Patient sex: F
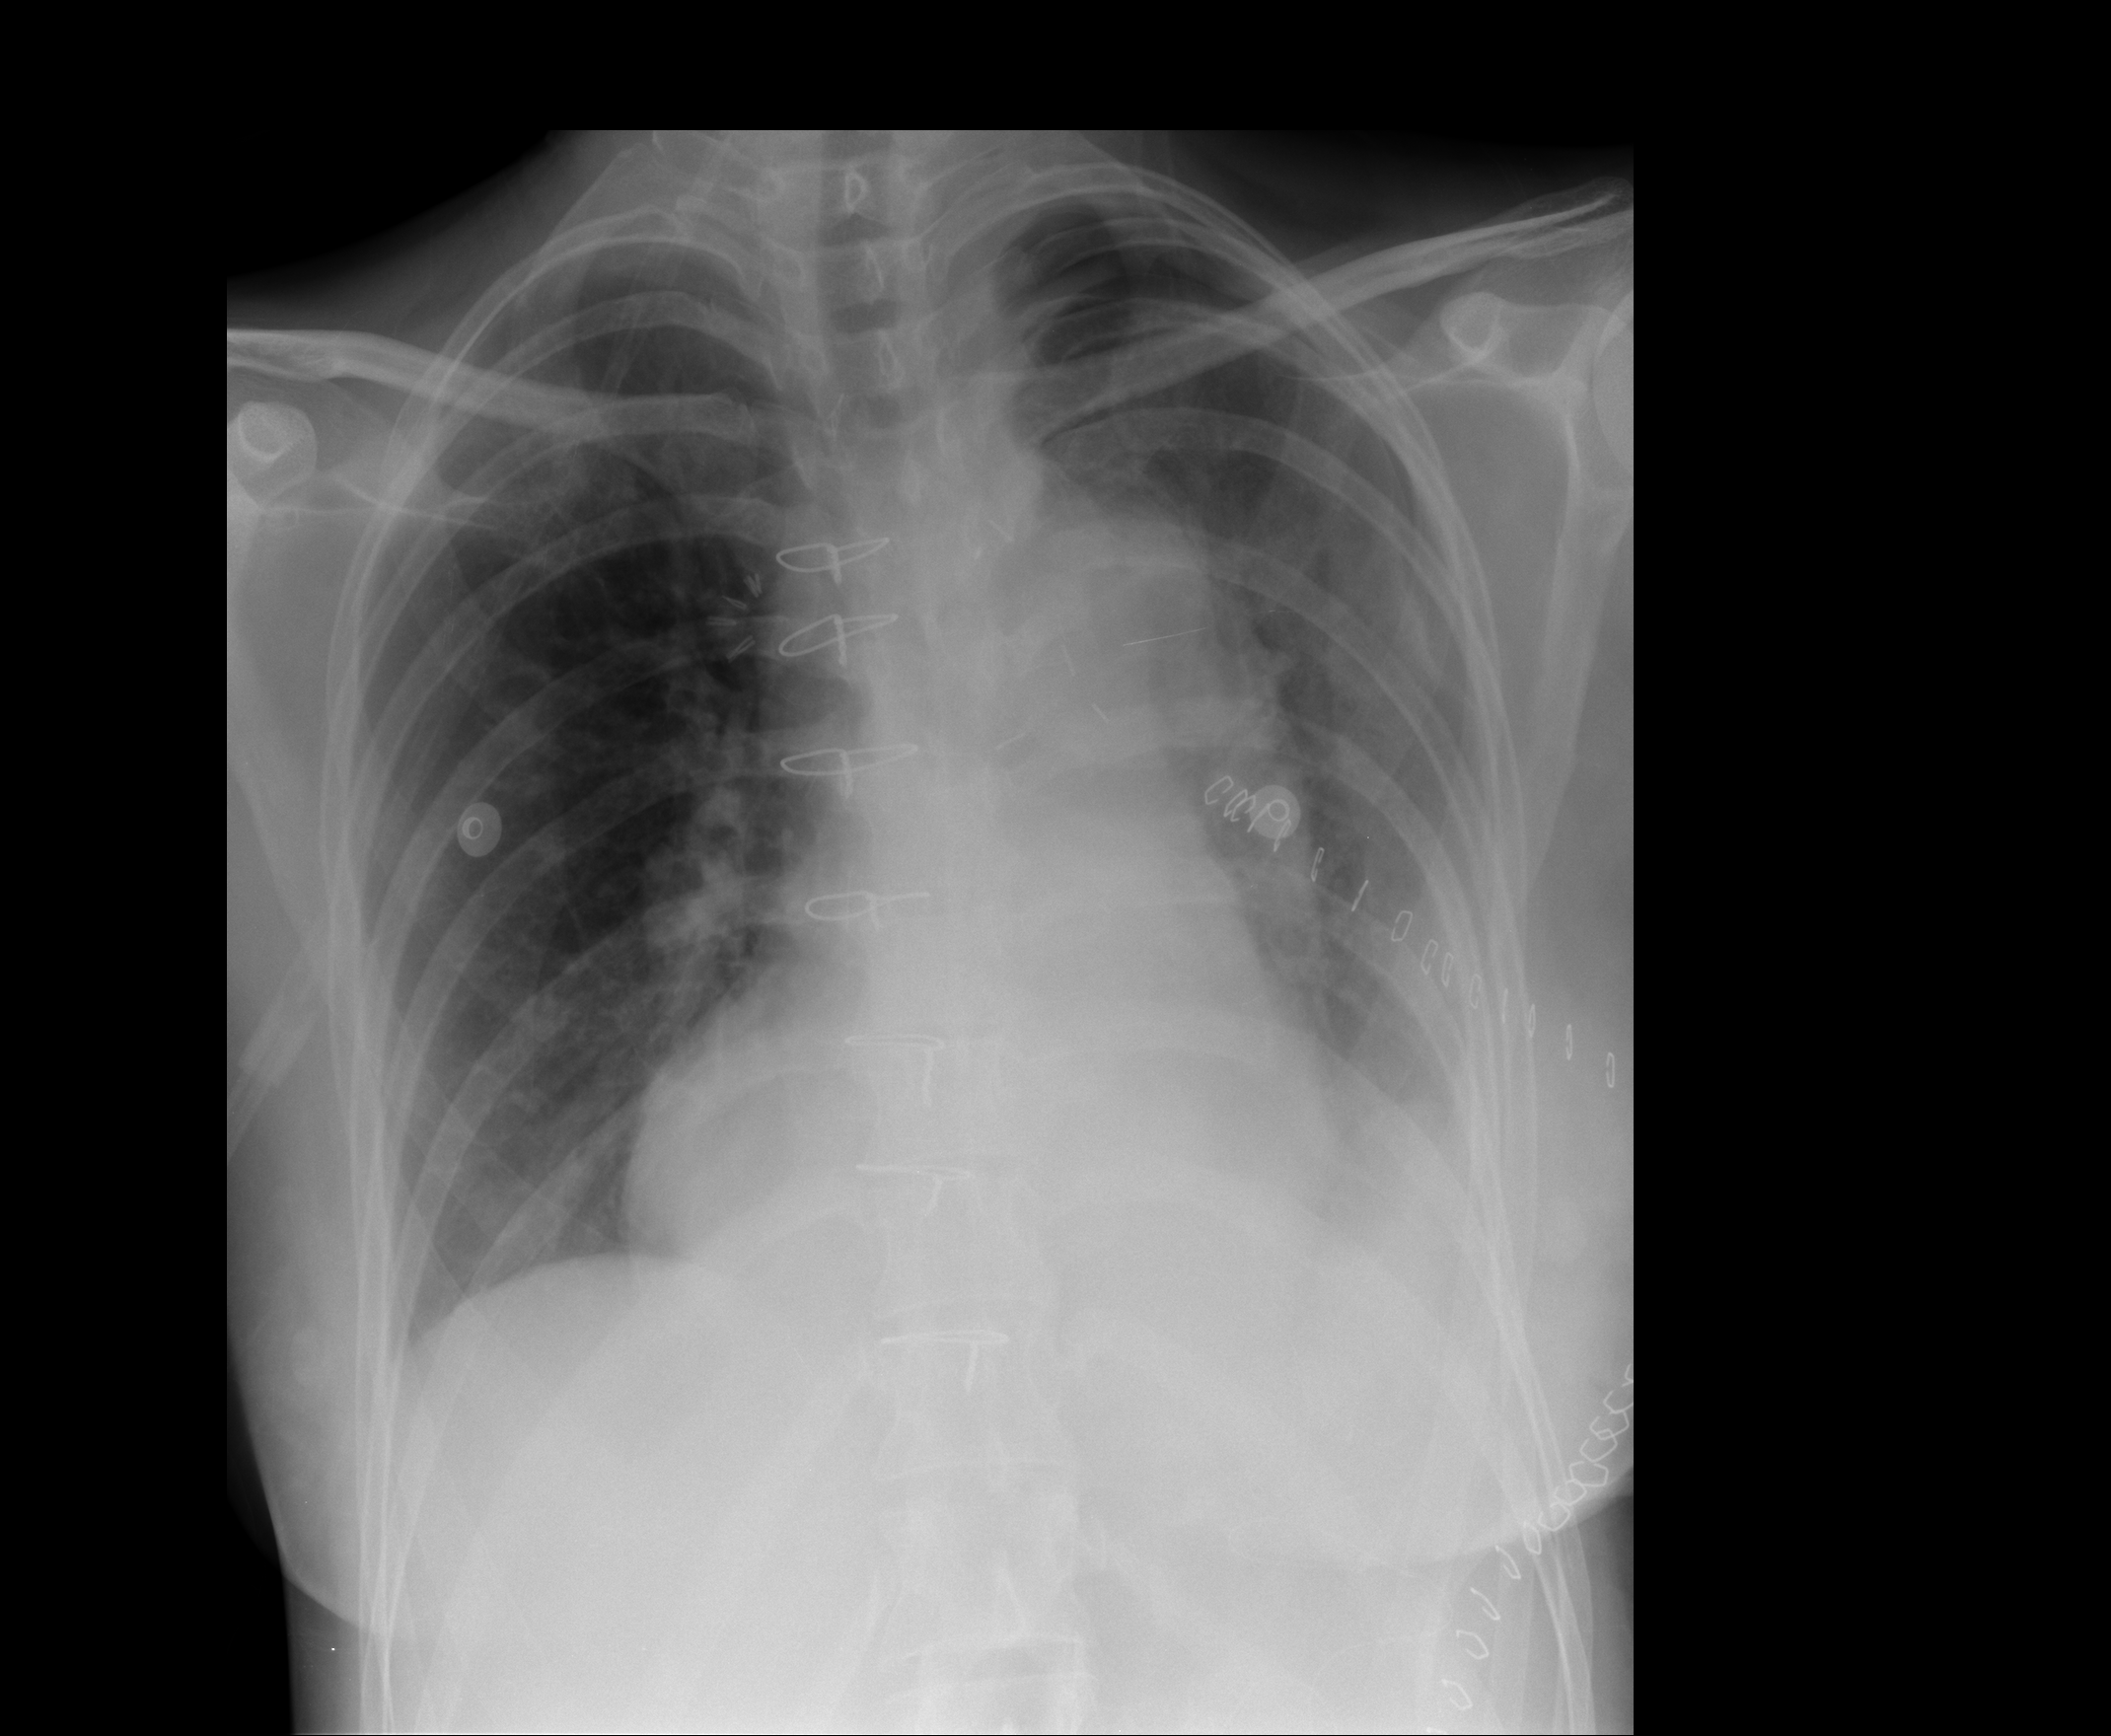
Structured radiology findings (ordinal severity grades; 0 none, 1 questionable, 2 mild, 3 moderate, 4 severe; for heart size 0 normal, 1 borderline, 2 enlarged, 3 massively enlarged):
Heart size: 2
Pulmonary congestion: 1
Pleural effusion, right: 0
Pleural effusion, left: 2
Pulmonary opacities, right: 0
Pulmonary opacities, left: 0
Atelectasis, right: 1
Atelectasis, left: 2